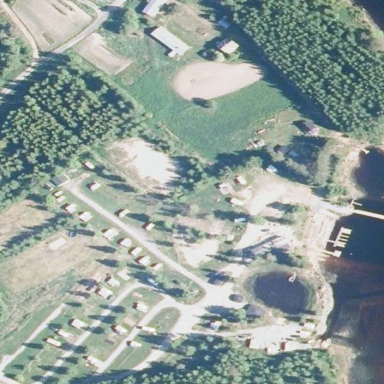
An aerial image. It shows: Caravan site with tents and caravans. The site includes playground and sanitary dump station.